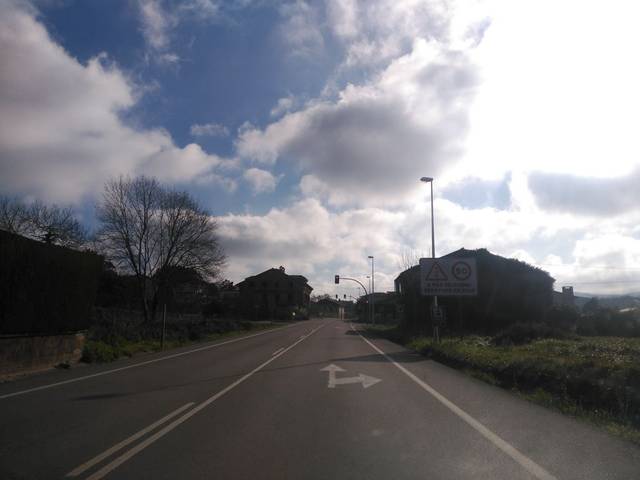
Region: Spain
Coordinates: 43.389, -4.245